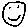
Label: smiley face